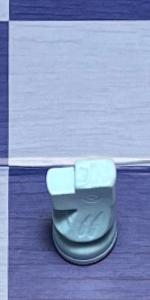
Label: Knight_White